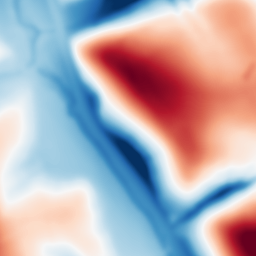
Category: multiscale
Decomposition family: dog
Decomposition parameters: sigma_low: 3
sigma_high: 50
Upsampling method: bicubic_3x
Upsampling parameters: scale: 3
Upsampling scale: 3